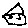
Label: house